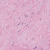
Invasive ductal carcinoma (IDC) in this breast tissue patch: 0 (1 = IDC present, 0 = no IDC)